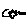
Label: bird